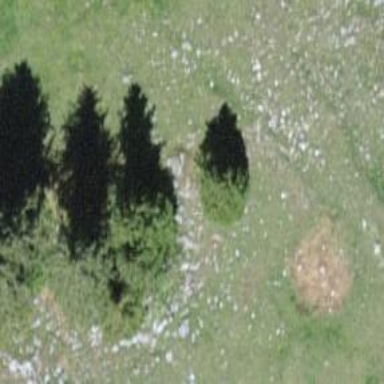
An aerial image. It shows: Needle-leaved tree in its natural environment.